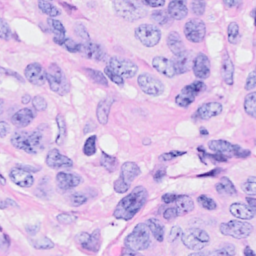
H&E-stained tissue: Breast